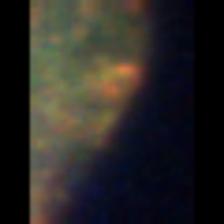
Taxon: Unknown_full_image
Group: Unknown